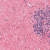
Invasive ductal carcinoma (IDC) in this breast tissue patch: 0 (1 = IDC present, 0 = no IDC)